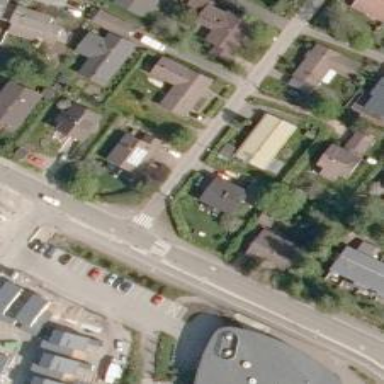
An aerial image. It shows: Uncontrolled road crossing with pedestrian island.